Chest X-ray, PA view. Patient: 53 years old, sex M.
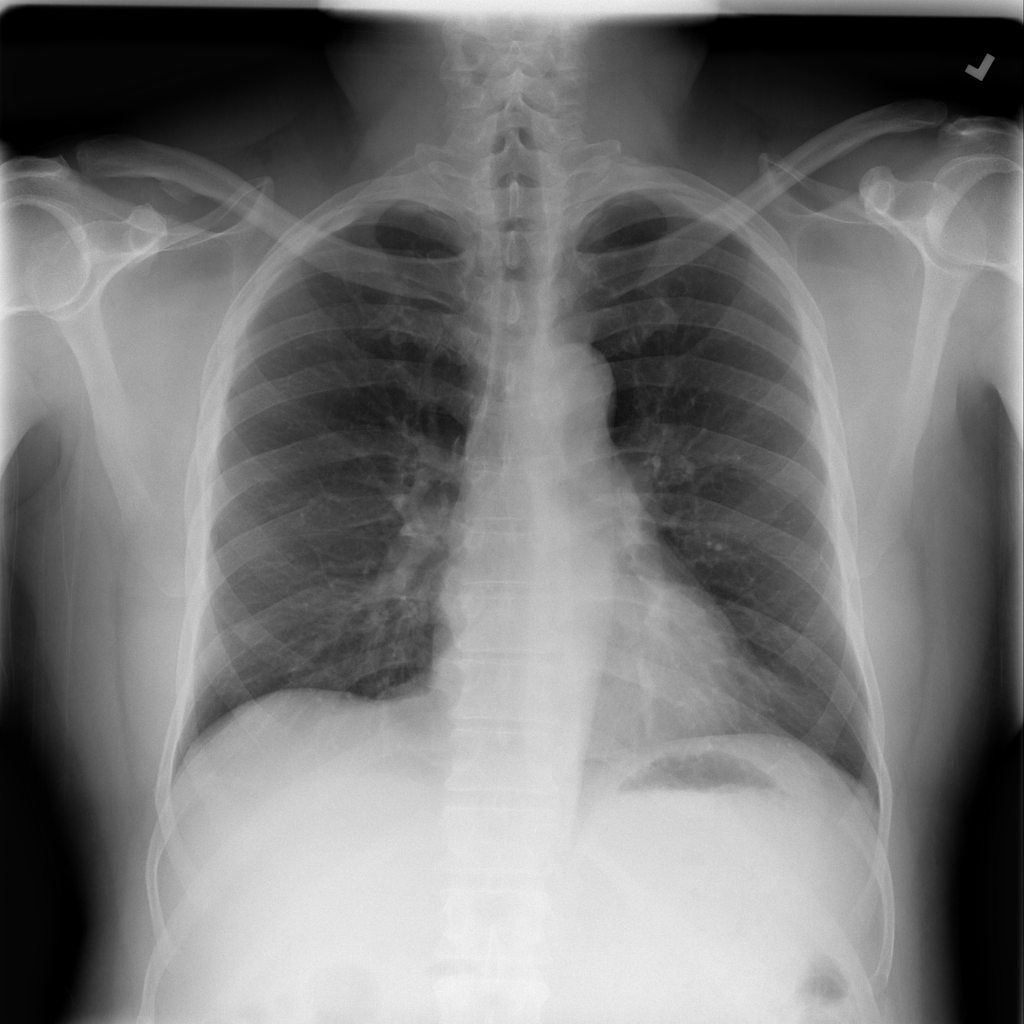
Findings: No Finding